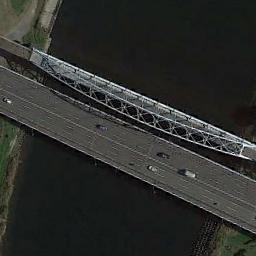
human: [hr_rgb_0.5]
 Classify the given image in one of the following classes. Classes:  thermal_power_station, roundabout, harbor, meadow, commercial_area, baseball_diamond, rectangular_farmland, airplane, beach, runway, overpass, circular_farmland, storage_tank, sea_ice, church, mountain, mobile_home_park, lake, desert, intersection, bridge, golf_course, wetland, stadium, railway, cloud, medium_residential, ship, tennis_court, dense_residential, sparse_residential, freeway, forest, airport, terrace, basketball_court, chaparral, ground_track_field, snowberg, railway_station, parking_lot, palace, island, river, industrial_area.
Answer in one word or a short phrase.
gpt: bridge